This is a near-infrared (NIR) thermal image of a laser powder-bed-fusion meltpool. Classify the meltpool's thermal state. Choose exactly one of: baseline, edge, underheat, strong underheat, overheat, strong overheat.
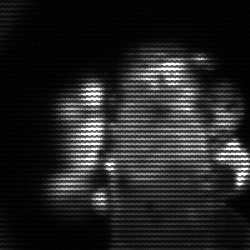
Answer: strong underheat